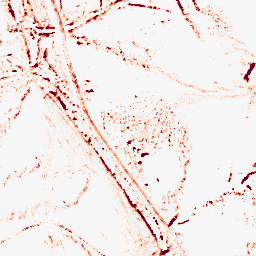
Category: morphological
Decomposition family: morphological_diamond
Decomposition parameters: operation: opening
radius: 3
Upsampling method: sinc_blackman
Upsampling parameters: scale: 2
kernel_size: 8
Upsampling scale: 2